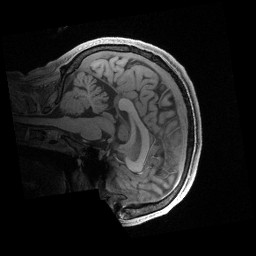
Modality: T1w
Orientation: sagittal
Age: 34
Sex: male
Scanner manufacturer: siemens
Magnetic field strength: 3 T
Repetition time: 2.4 s
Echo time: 0.00222 s